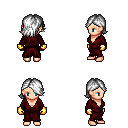
a pixel art fantasy rpg character, female body template, human, light skin, red robe, teal pants, white swoop hairstyle, gold gloves, four views (front, back, left, right), 2x2 character sprite sheet, small pixel art, hard edges, no anti-aliasing